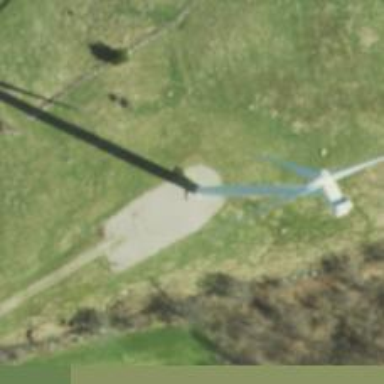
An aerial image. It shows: Wind turbine generator made by Vestas. The generator utilizes wind as its power source and belongs to the horizontal axis type.